Field crop: maize
Growth stage: 2
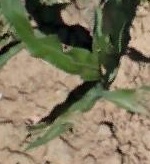
Species: maize